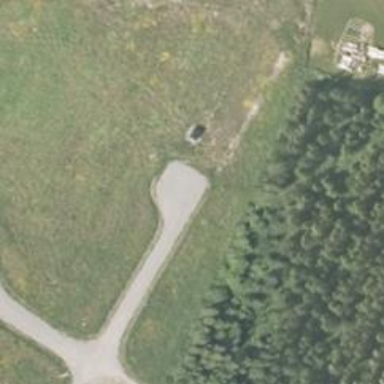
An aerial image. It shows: Turning circle on the road.